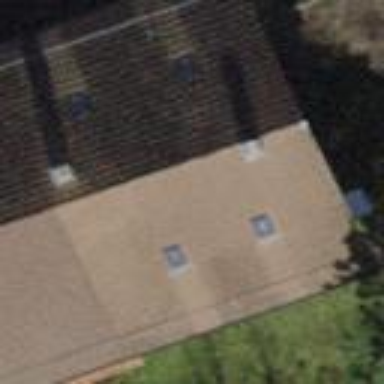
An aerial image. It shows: Building with tiled roof.